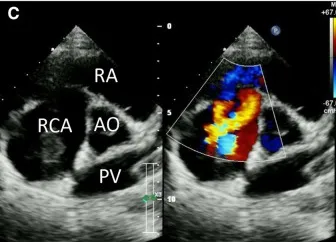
Transthoracic echocardiogram. Arrow), pseudoaneurysm right coronary artery to right atrium fistula AO, ascending aorta; PV, pulmonary vein; RA, right atrium; RCA, right coronary artery.
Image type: radiology (ultrasound)